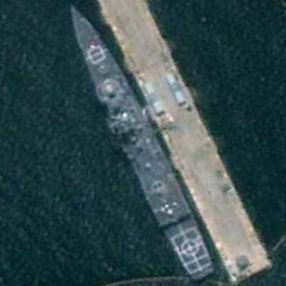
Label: cruiser